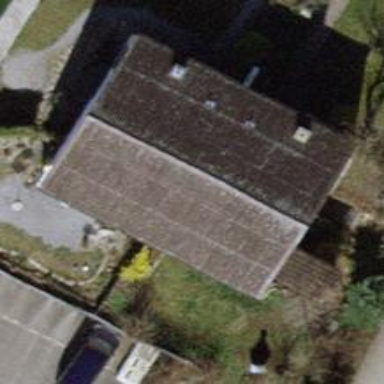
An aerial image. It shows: Terrace building.